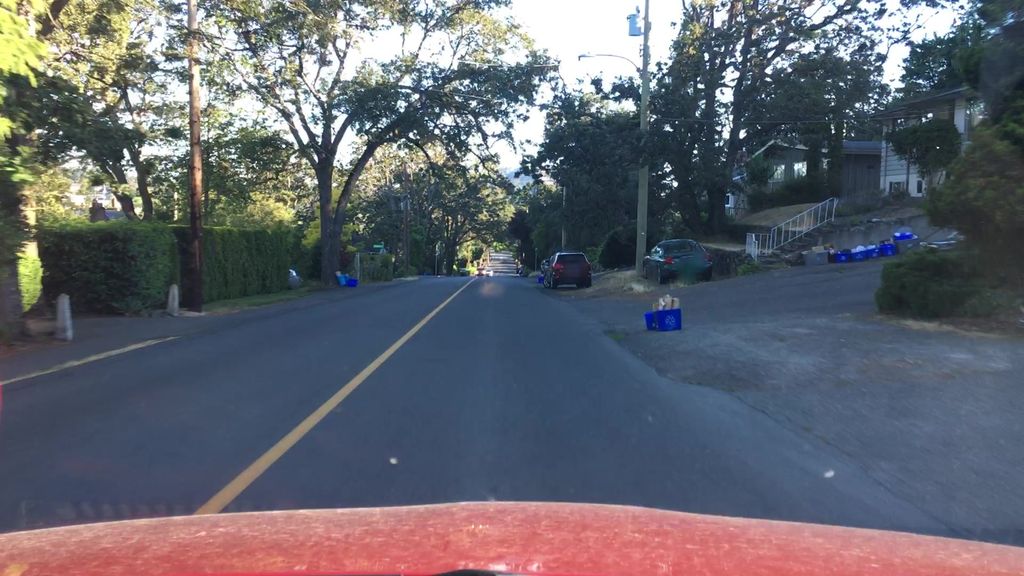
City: victoria